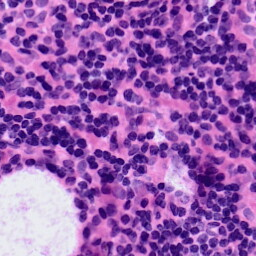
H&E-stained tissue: LymphNode